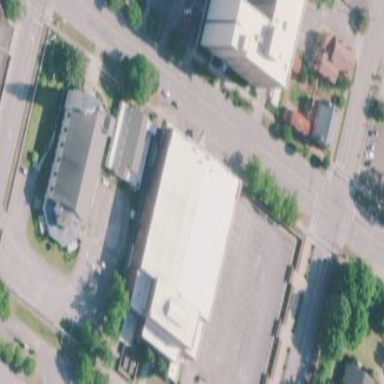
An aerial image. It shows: There is theatre building.